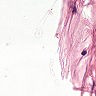
Metastatic tissue present: no